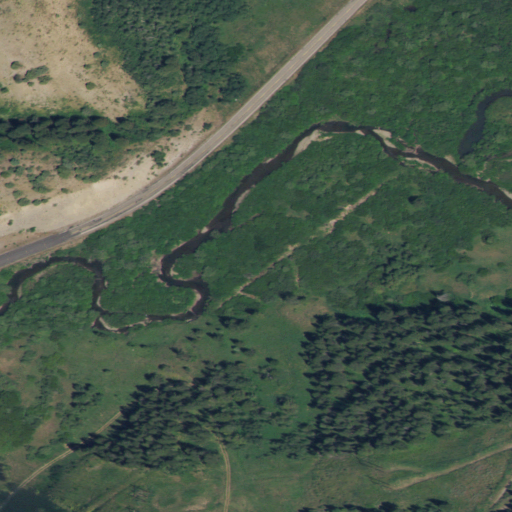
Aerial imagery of valley in Idaho named Canal Canyon containing woody wetlands, evergreen forest, shrub, open development, low intensity development, and medium intensity development